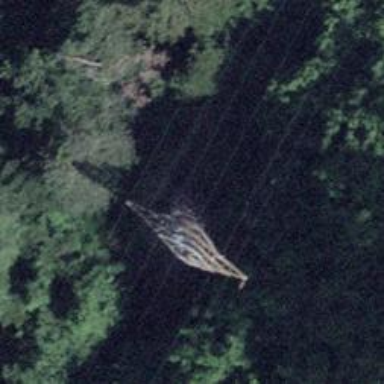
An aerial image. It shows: Power line in the image.